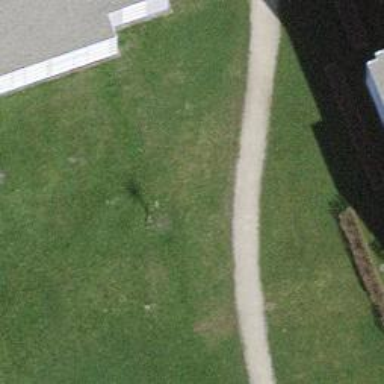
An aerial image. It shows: Gravel footway.